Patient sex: F
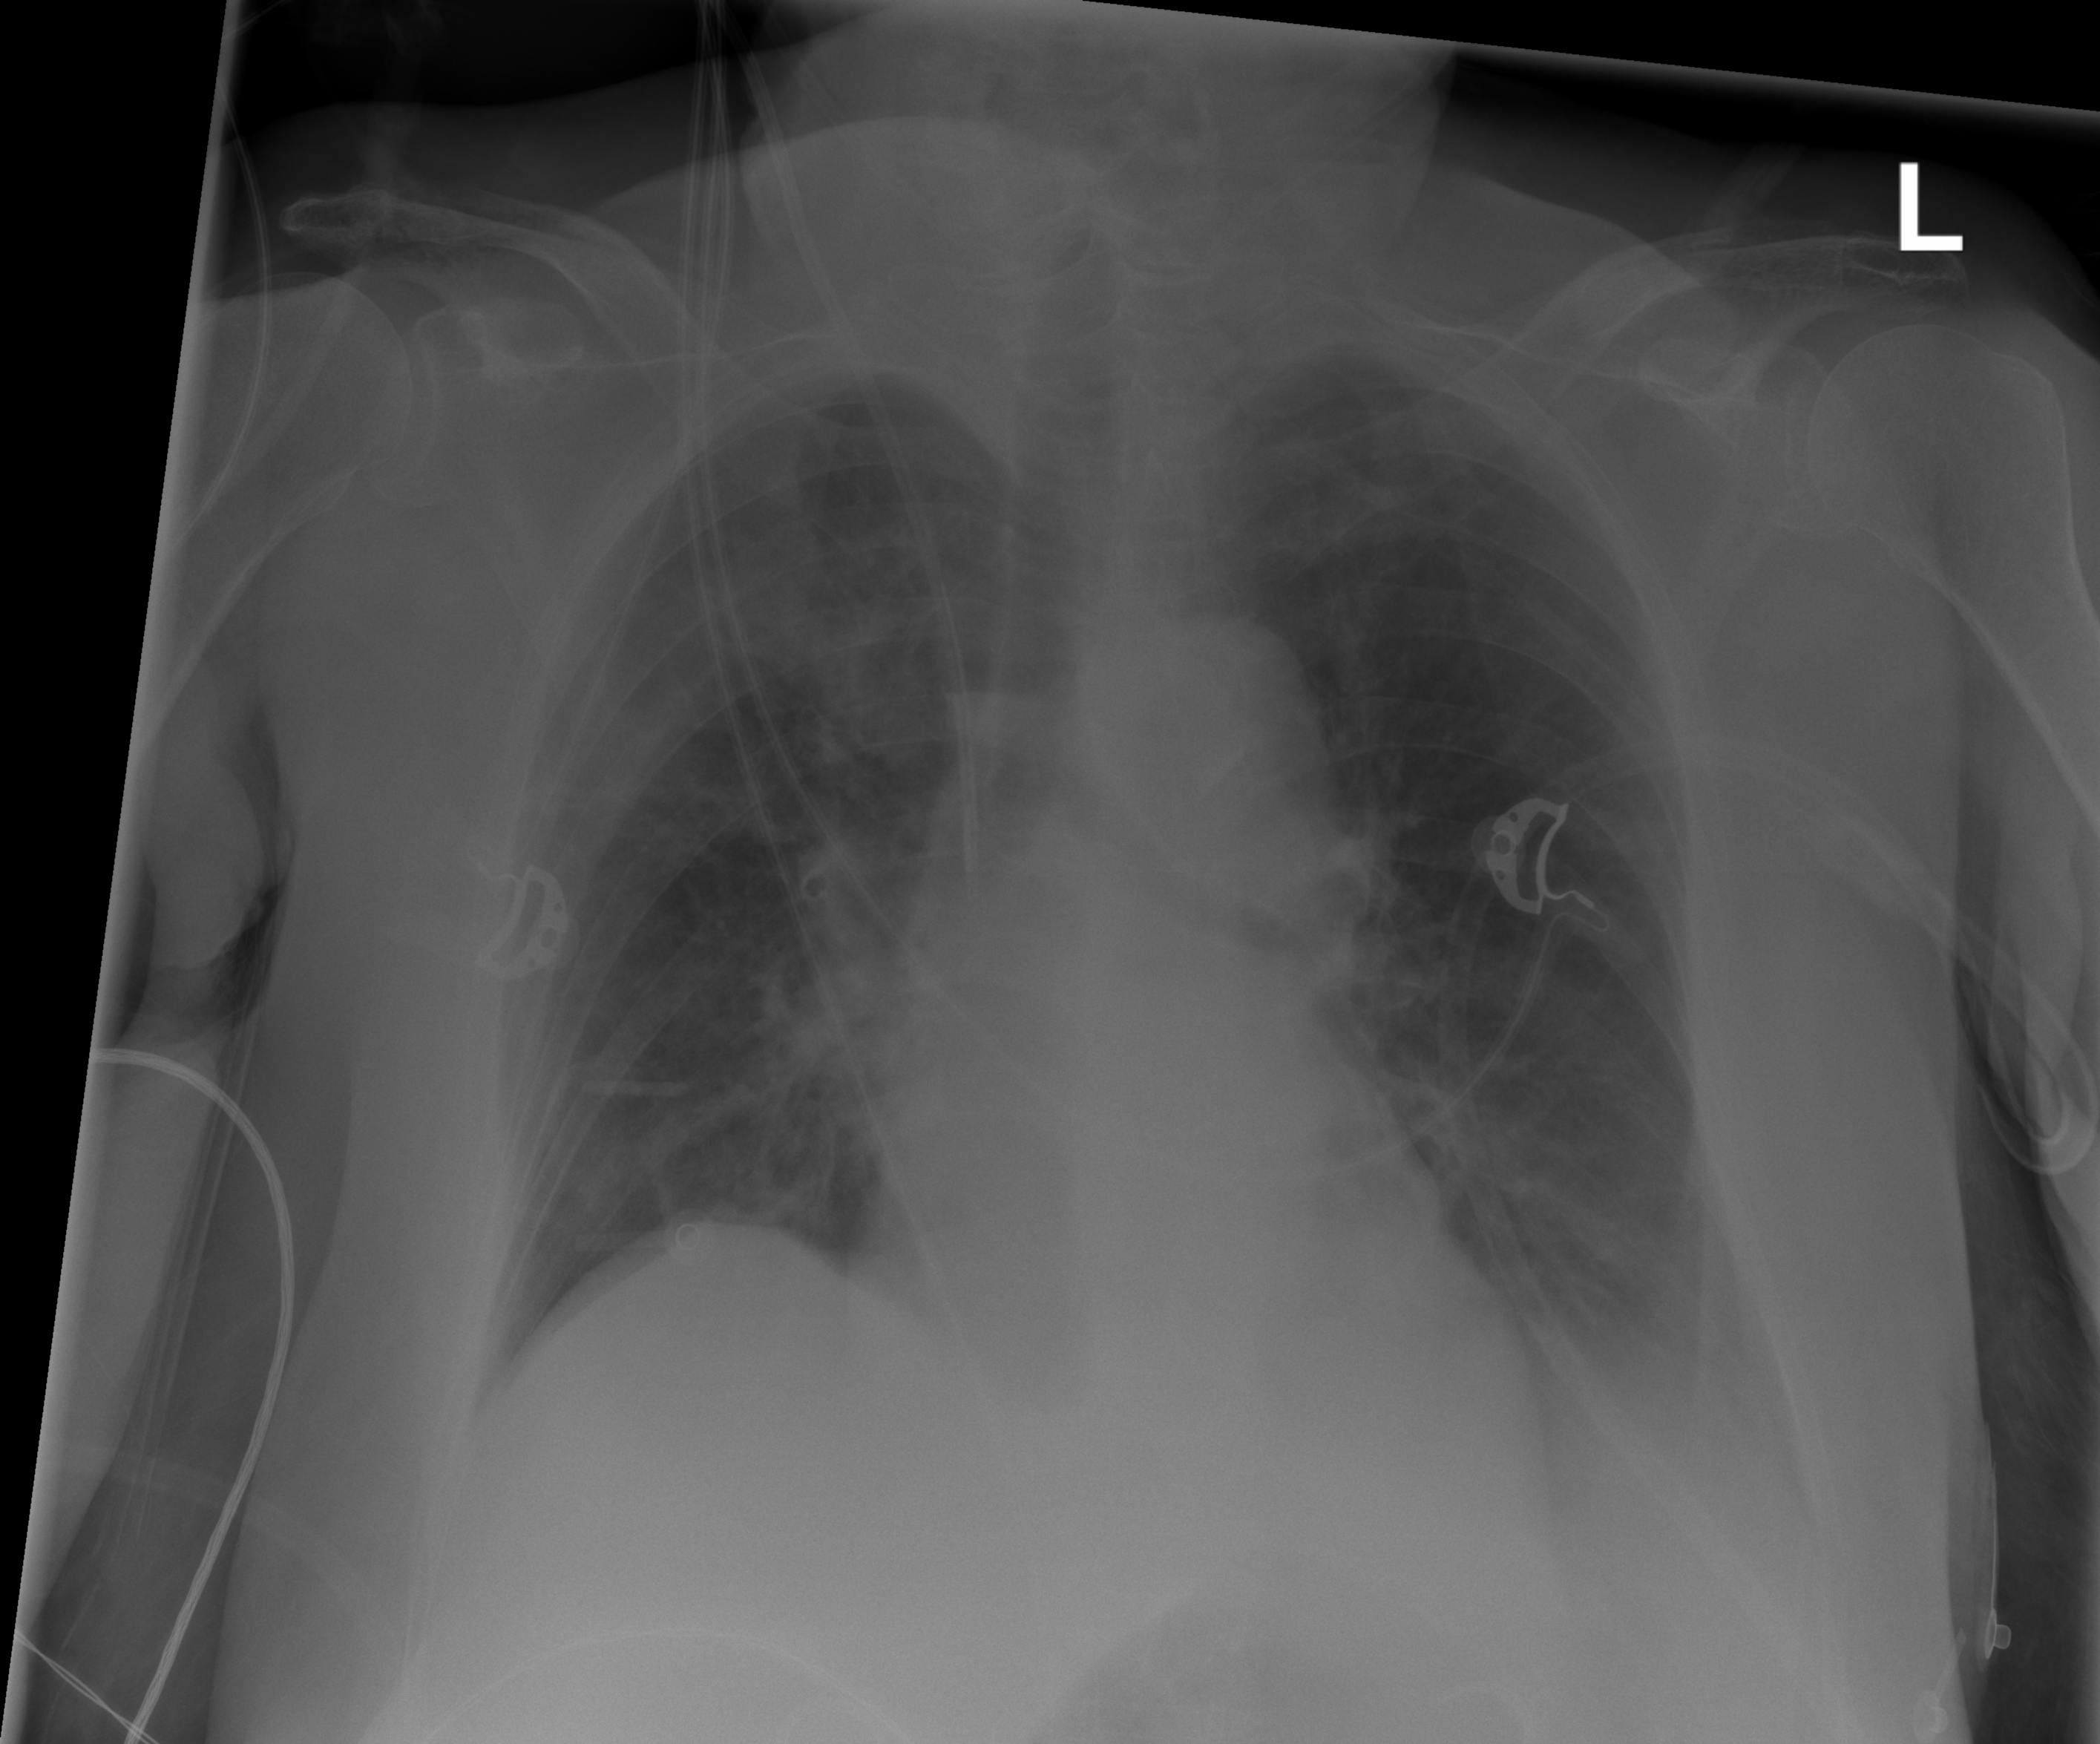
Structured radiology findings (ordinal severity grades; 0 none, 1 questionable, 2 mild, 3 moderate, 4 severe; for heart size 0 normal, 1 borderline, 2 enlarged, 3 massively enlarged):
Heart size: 0
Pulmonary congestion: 0
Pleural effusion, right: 2
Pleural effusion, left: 2
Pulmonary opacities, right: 2
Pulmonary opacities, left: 0
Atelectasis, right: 0
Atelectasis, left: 2